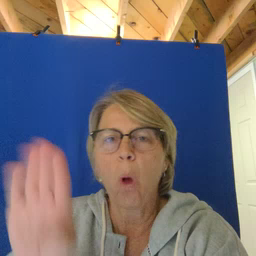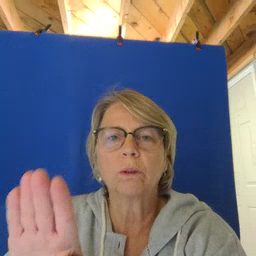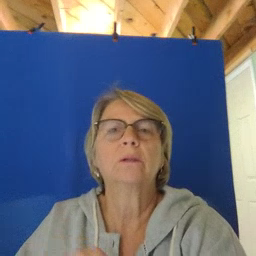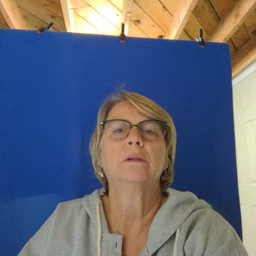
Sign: close